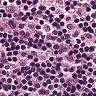
Metastatic tissue present: no